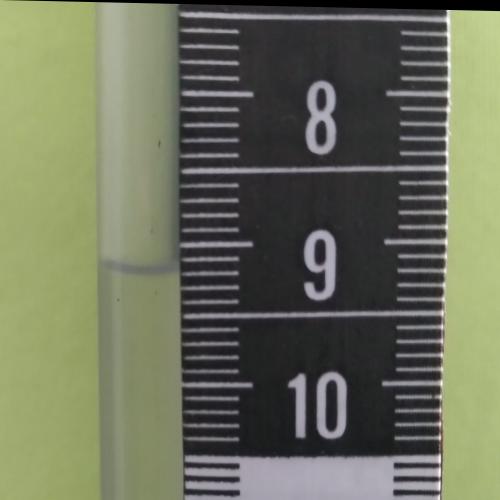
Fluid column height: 9.2 cm